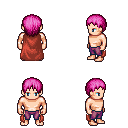
a pixel art fantasy rpg character, male body template, human, light skin, maroon cape, magenta pants, pink plain hairstyle, four views (front, back, left, right), 2x2 character sprite sheet, small pixel art, hard edges, no anti-aliasing